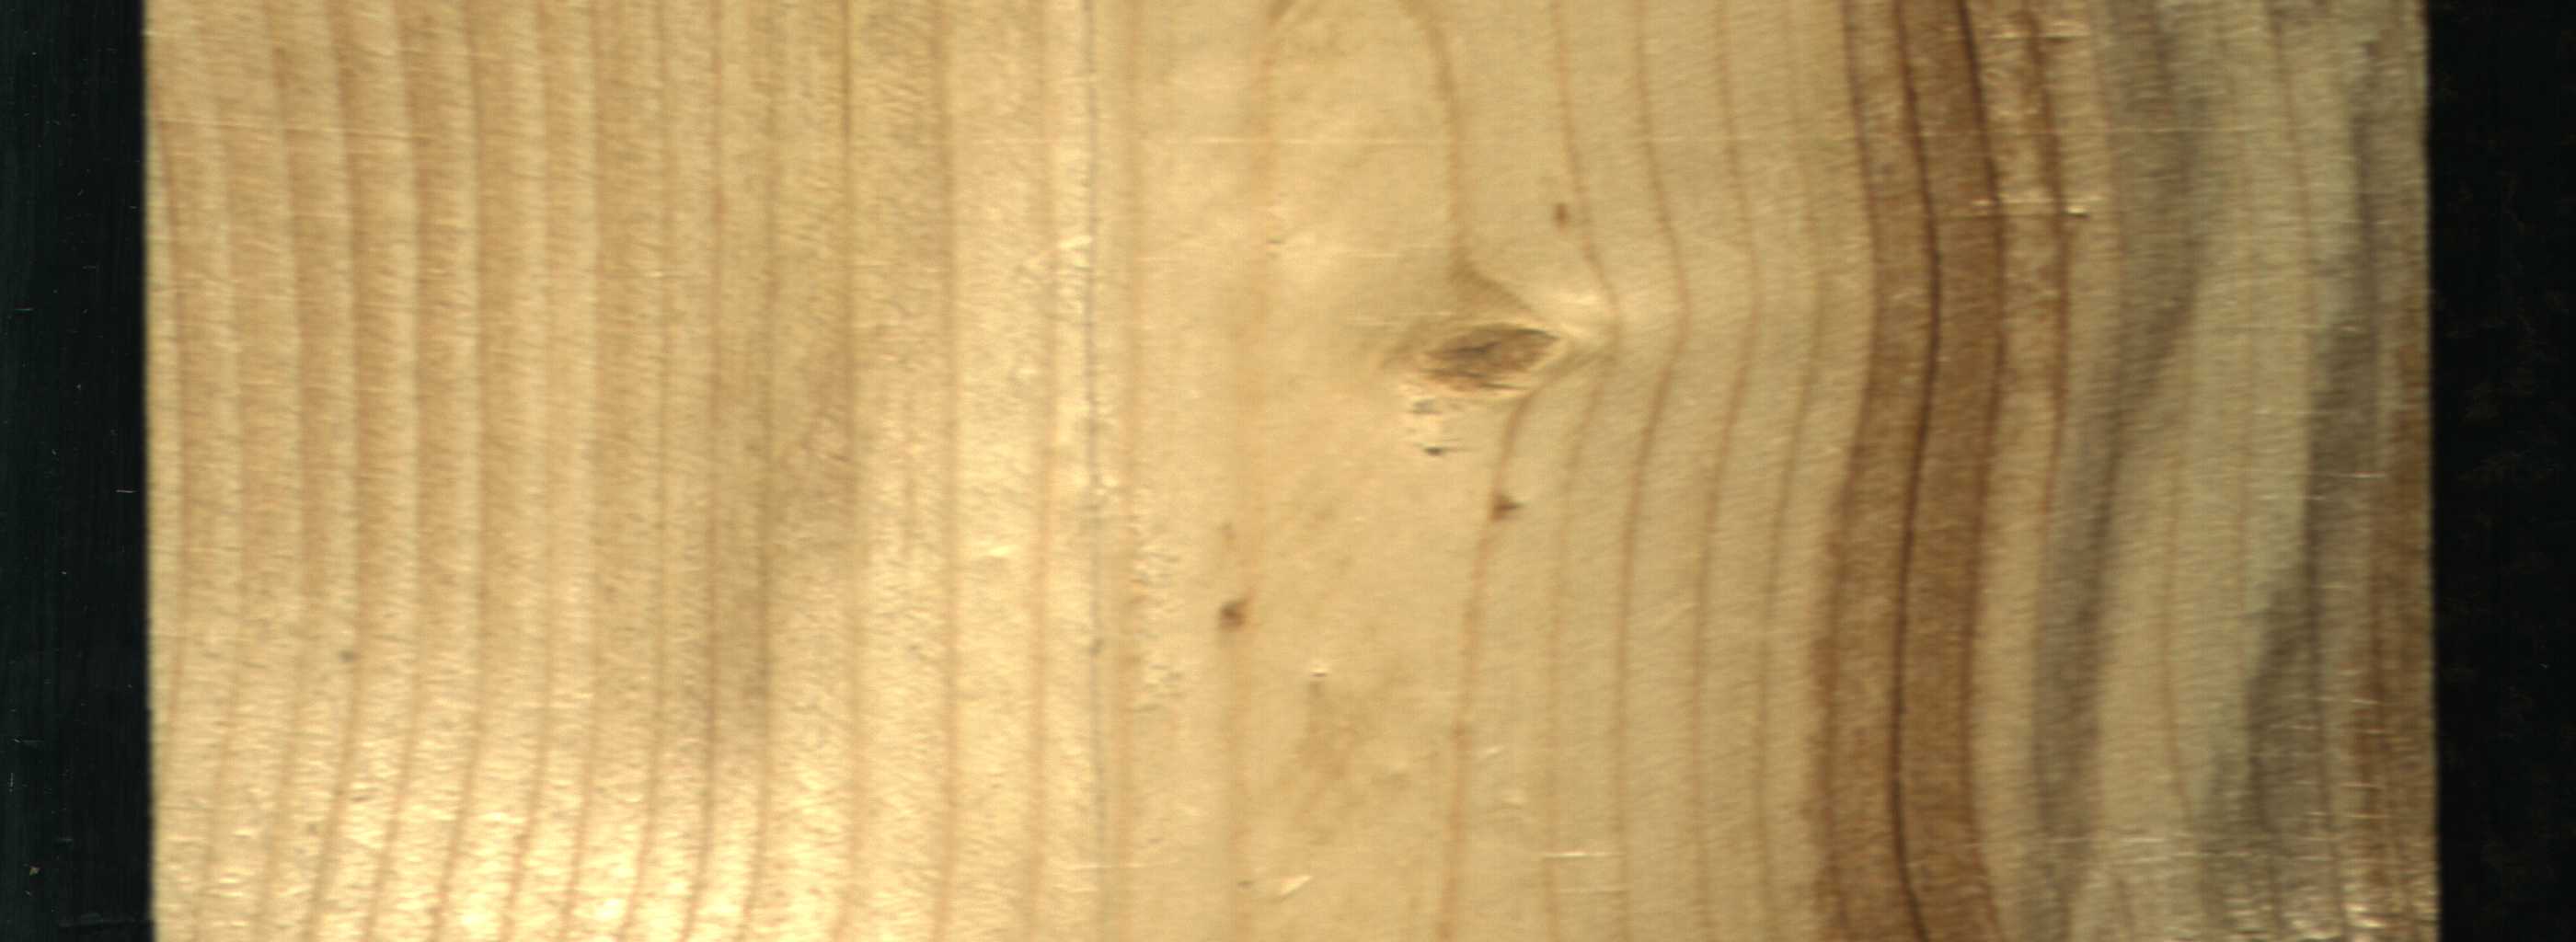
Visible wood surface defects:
Live_Knot